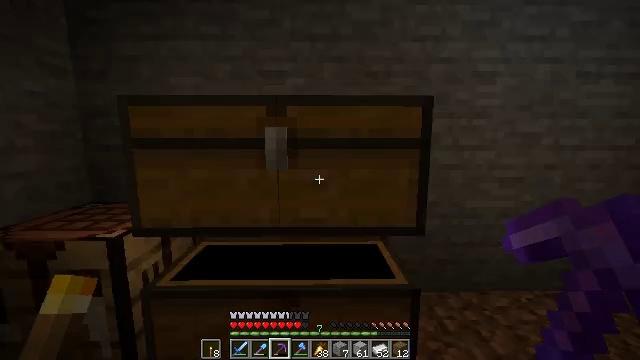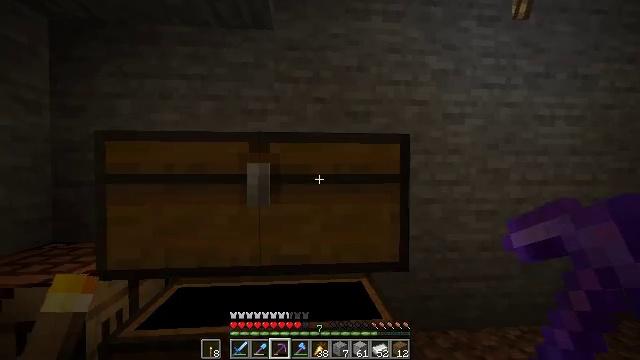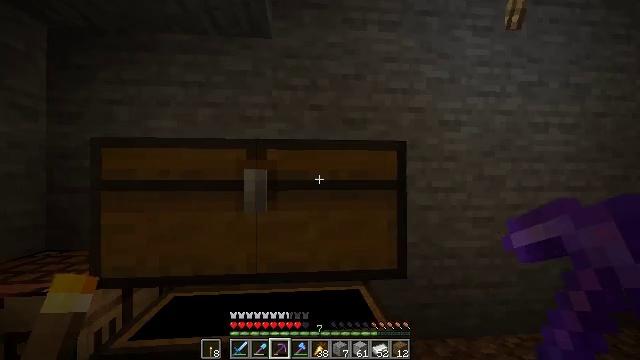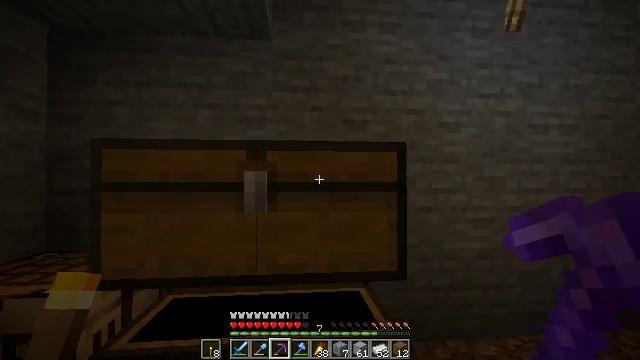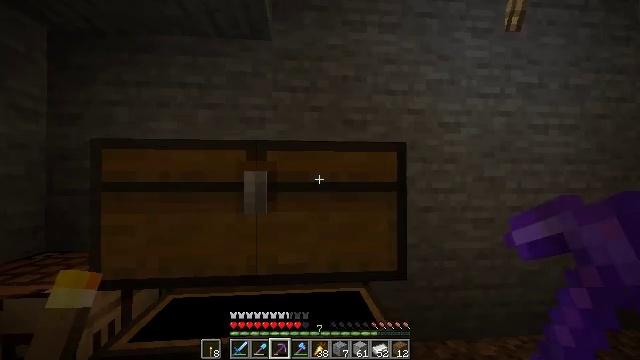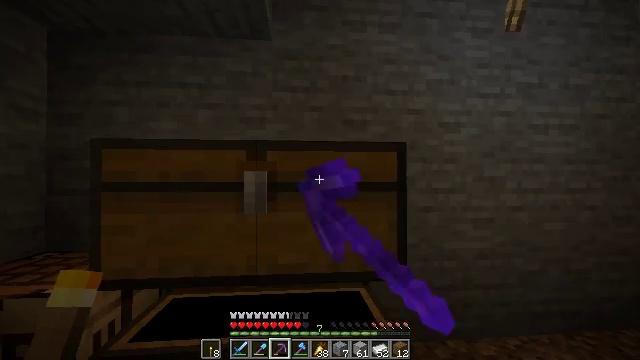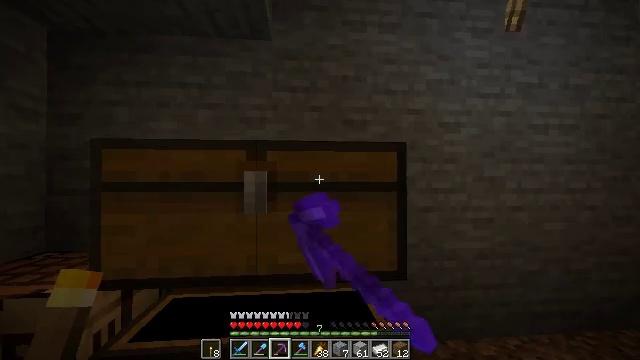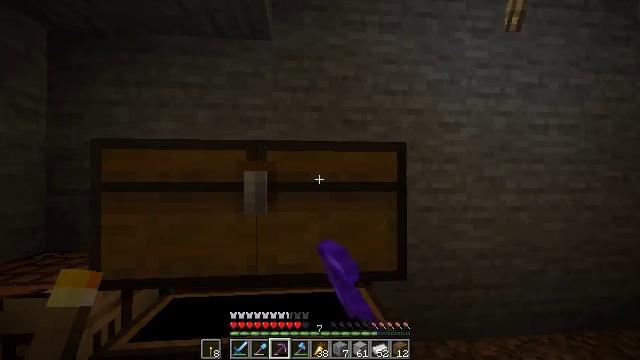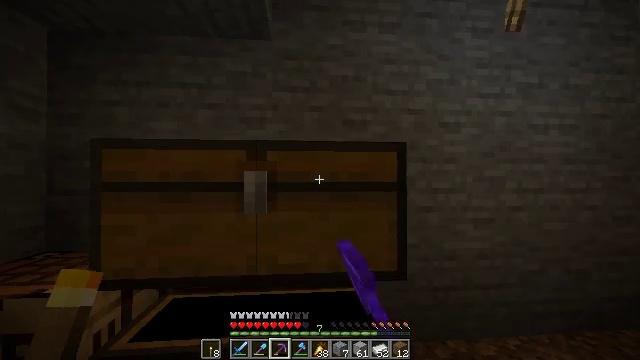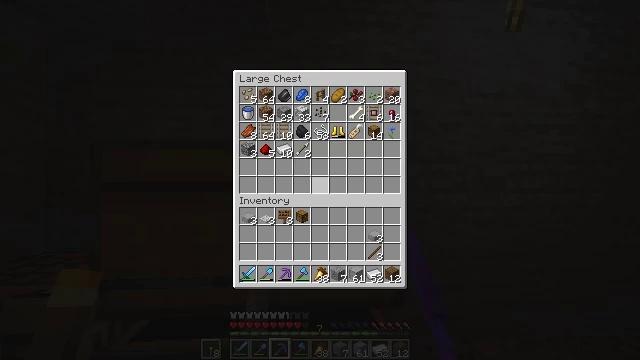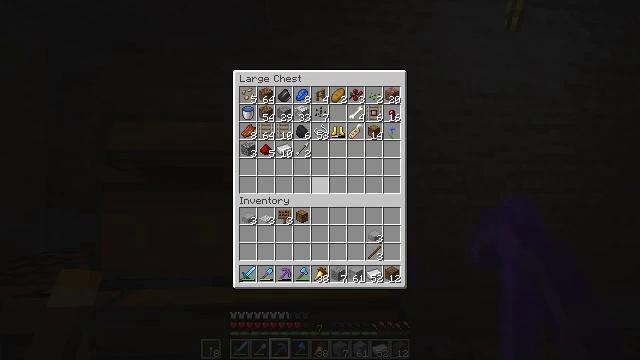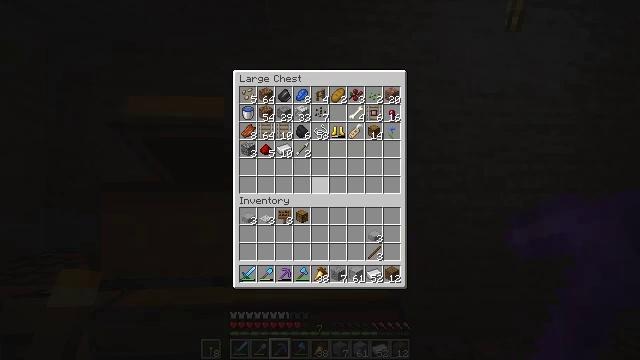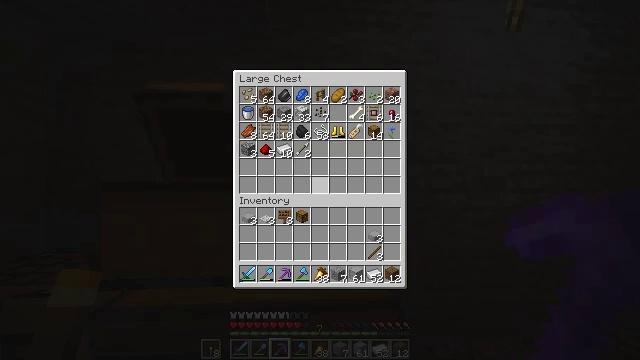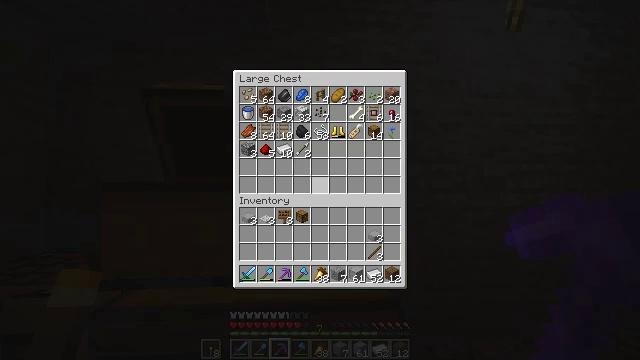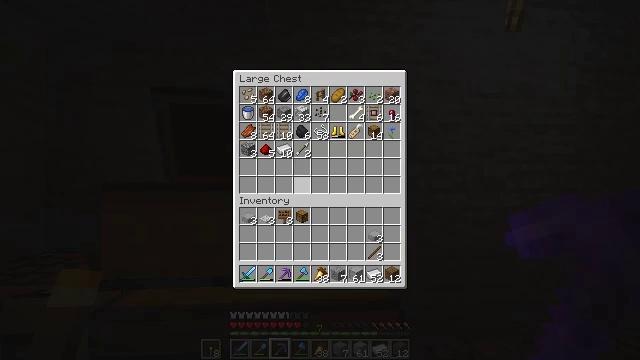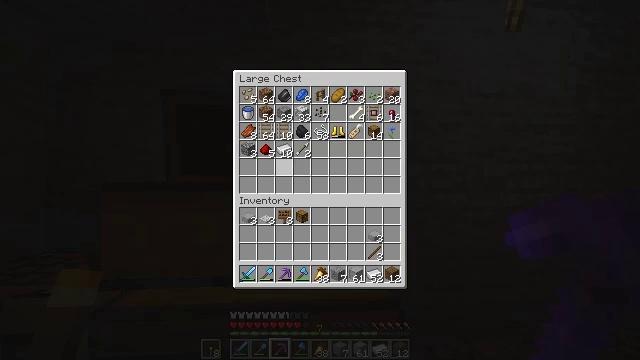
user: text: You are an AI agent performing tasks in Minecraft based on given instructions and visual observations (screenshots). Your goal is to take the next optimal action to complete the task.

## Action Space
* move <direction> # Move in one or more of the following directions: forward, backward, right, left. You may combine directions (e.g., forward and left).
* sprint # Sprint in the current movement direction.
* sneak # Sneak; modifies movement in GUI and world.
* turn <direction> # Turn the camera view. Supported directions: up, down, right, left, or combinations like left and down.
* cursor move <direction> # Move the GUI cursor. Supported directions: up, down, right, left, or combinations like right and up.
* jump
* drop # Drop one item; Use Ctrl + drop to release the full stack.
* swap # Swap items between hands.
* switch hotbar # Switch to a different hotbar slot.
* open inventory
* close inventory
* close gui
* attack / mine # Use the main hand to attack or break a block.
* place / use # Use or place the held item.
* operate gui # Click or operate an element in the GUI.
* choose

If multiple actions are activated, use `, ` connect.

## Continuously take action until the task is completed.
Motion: motion action
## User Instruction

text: craft item andesite wall
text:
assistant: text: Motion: turn right and up
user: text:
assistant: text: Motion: turn up
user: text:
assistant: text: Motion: no_op
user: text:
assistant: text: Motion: use / place
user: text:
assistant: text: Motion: use / place
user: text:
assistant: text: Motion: use / place
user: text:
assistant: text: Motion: use / place
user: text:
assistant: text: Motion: no_op
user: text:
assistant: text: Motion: no_op
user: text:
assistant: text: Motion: no_op
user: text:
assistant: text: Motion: no_op
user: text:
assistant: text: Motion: no_op
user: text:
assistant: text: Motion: no_op
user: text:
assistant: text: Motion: turn left
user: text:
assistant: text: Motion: turn left and up
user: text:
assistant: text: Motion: no_op
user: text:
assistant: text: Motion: turn up
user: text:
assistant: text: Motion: turn up
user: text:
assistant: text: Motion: no_op
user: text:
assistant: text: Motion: no_op
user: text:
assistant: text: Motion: no_op
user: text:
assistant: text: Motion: turn right
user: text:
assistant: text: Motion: no_op
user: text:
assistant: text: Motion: no_op
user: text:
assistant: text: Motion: turn up
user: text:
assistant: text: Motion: turn up
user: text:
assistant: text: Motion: turn left and up
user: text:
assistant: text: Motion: turn left
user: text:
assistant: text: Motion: turn left
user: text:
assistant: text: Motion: turn left